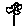
Label: flower